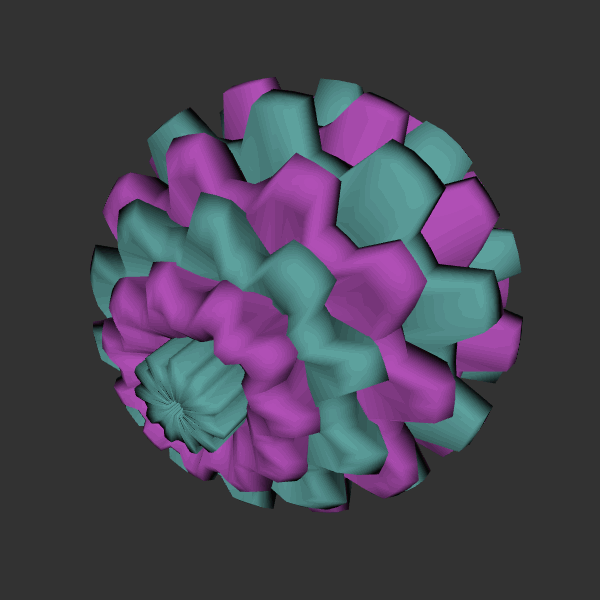
Background: dark